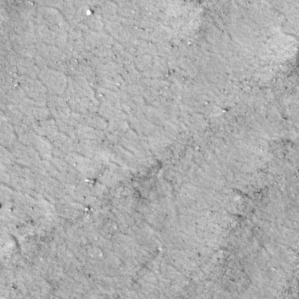
Label: non_frost